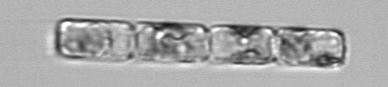
Label: Guinardia_delicatula